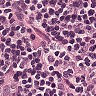
Metastatic tissue present: no